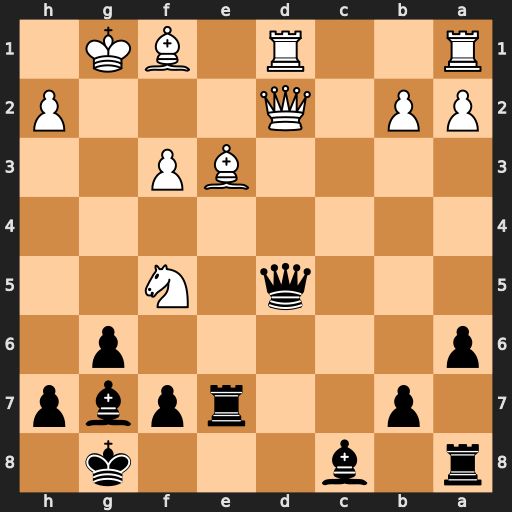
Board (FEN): r1b3k1/1p2rpbp/p5p1/3q1N2/8/4BP2/PP1Q3P/R2R1BK1
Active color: b
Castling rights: -
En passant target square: -
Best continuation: Qxf5 Qd8+ Bf8